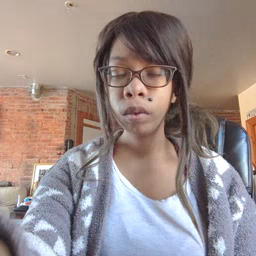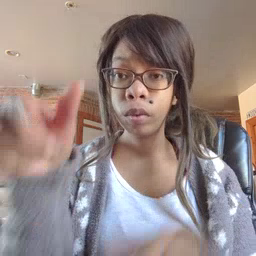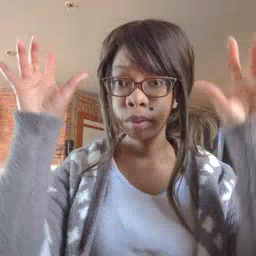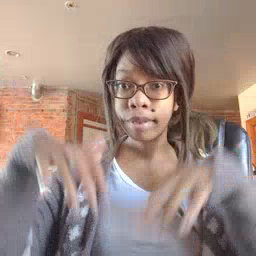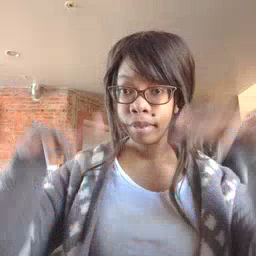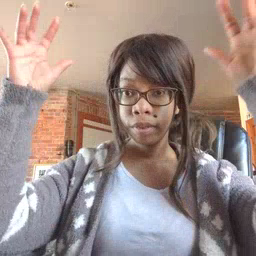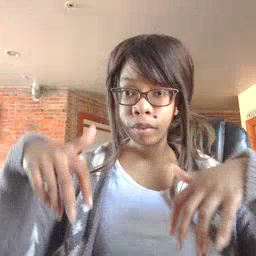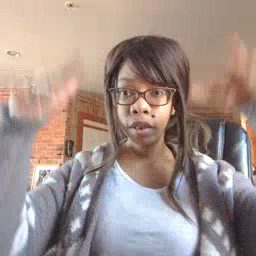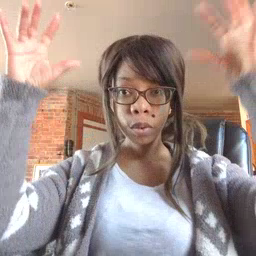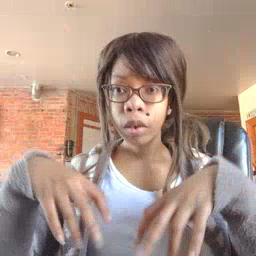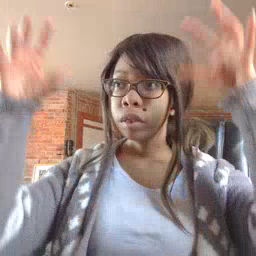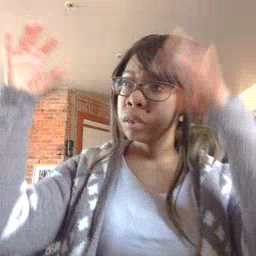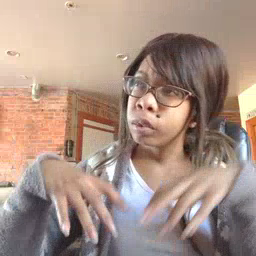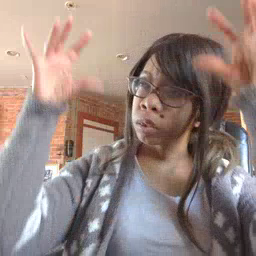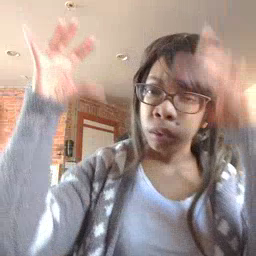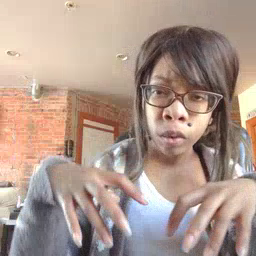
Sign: rain